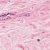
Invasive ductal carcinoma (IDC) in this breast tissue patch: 0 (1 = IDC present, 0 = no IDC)